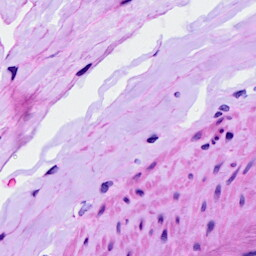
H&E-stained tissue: Ovarian